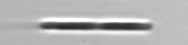
Label: Leptocylindrus